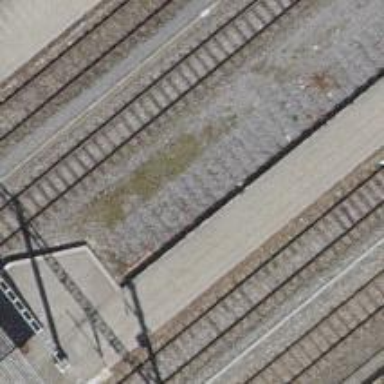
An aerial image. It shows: Railway buffer stop.